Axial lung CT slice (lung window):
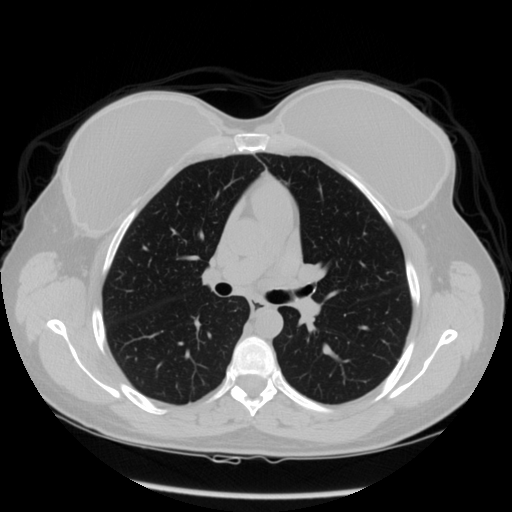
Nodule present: no